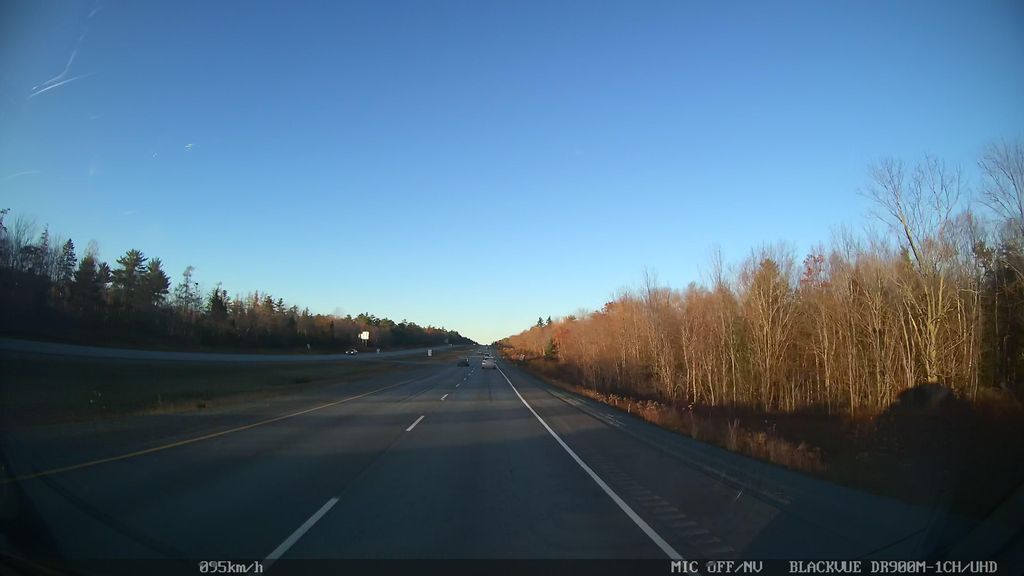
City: halifax